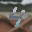
Label: 4